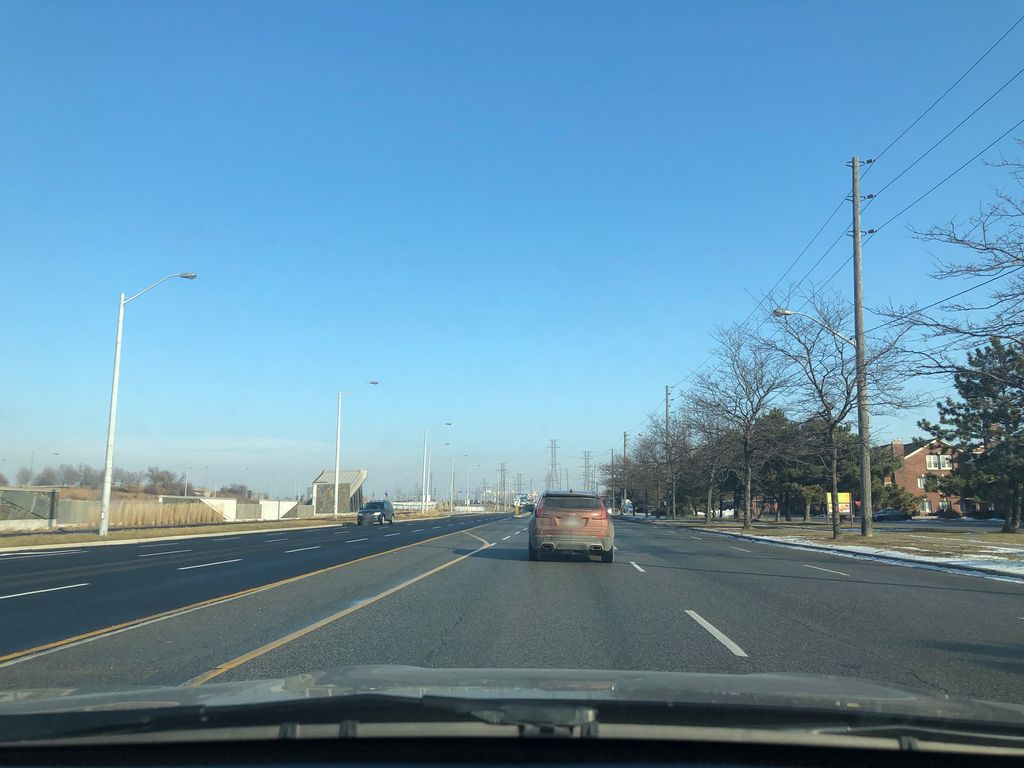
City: toronto